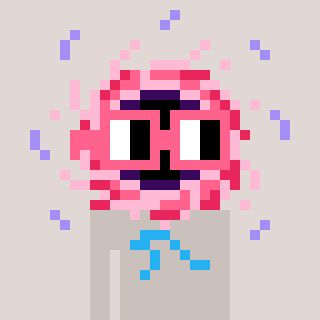
a pixel art character with square pink glasses, a blackhole-shaped head and a foggrey-colored body on a warm background